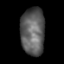
Tissue: lung
Cell type: Epithelial cells
Senescence score: 0.2157
Nuclear area (px): 1120
Mean DAPI intensity: 93.442